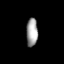
Tissue: lung
Cell type: Others
Senescence score: 0.224
Nuclear area (px): 319
Mean DAPI intensity: 159.705